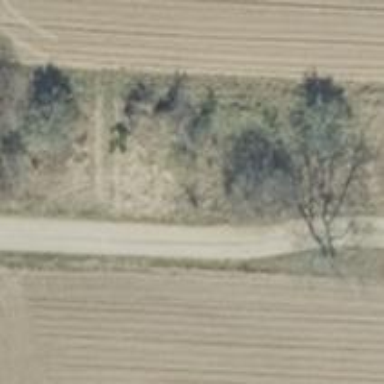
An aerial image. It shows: Compacted service road.